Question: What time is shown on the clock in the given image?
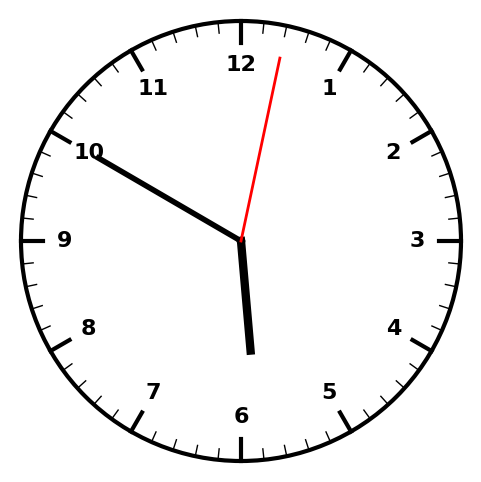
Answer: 05:50:02